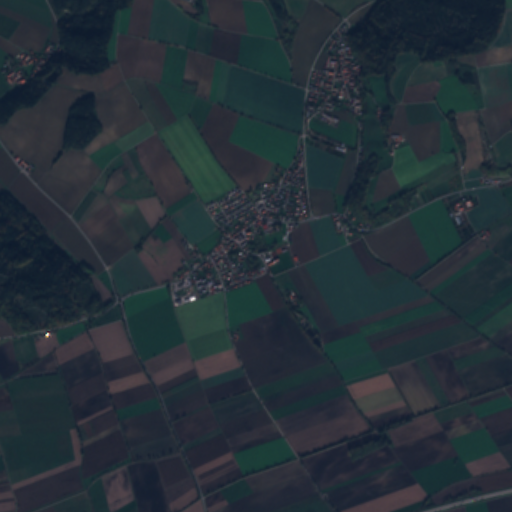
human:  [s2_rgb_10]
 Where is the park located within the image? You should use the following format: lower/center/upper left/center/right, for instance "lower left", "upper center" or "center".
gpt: The park is located in the upper center of the image.
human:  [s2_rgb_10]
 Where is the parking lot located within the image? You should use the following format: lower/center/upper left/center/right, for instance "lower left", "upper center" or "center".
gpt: The parking lot is located in the center of the image.
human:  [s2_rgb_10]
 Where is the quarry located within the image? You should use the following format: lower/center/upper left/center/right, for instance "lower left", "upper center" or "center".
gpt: The quarry is located in the upper left of the image.
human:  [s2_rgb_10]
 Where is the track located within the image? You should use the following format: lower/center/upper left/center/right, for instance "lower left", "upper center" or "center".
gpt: The track is located in the center of the image.
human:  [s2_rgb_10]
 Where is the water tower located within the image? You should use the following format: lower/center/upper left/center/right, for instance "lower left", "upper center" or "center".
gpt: The water tower is located in the upper left of the image.
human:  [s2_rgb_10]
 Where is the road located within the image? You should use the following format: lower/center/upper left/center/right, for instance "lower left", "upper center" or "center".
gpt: There is no road in the image.